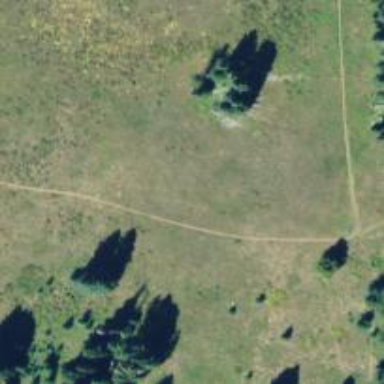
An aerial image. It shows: Path with excellent visibility for trail.